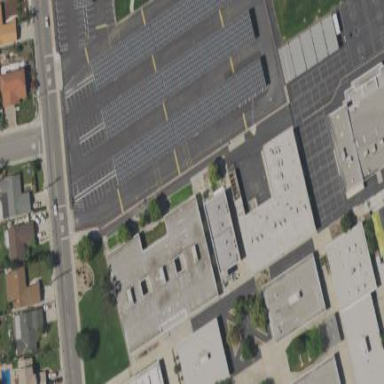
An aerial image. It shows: Solar photovoltaic panel generator on roof.